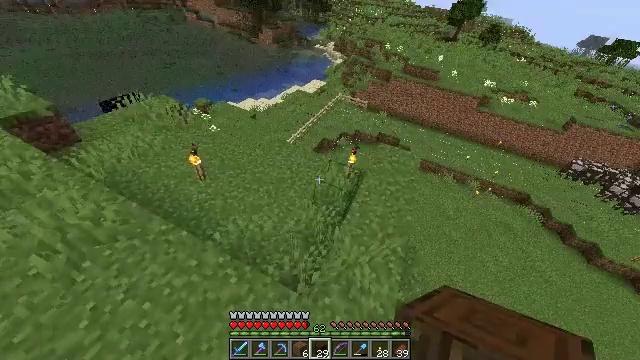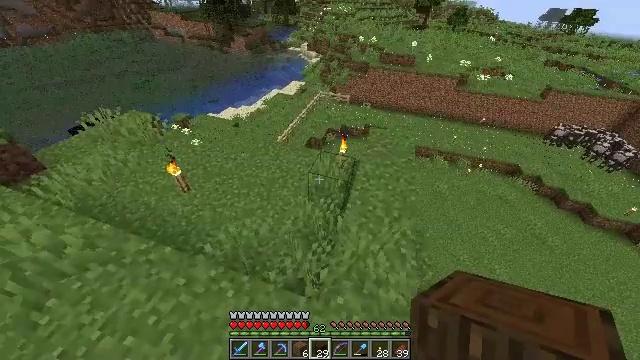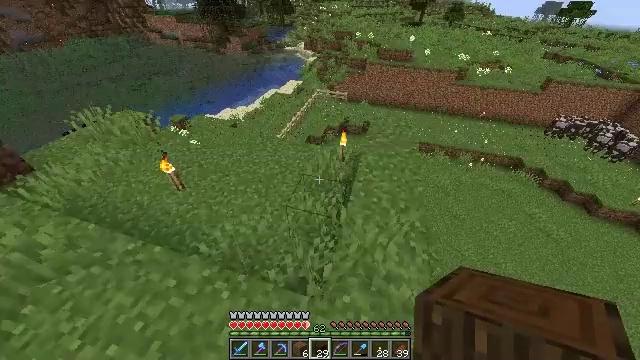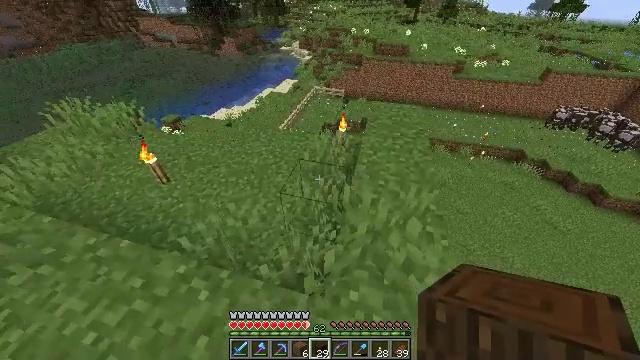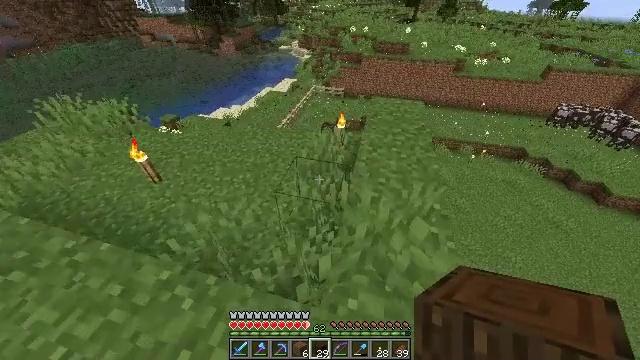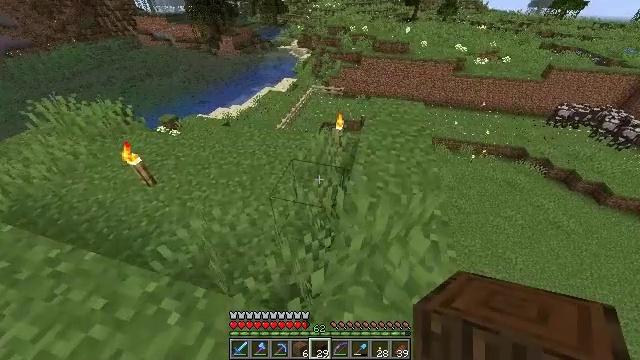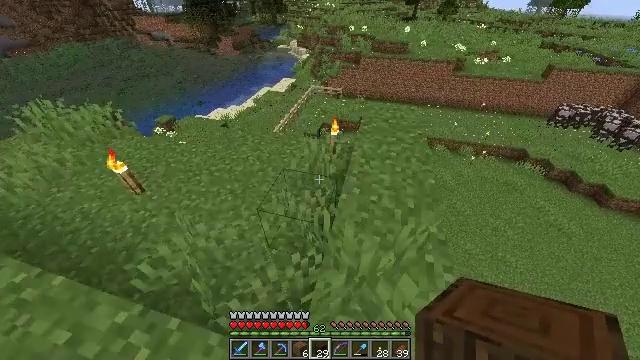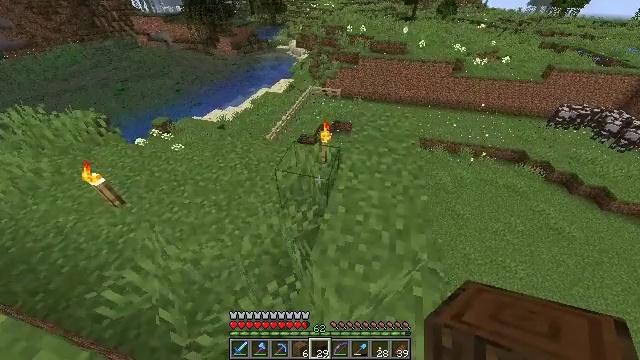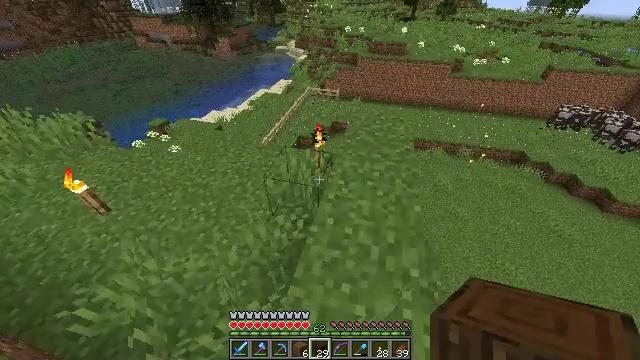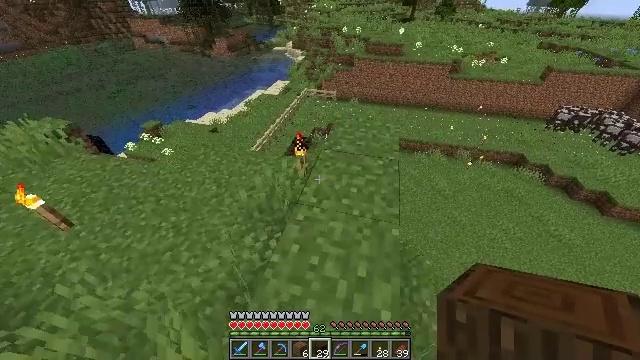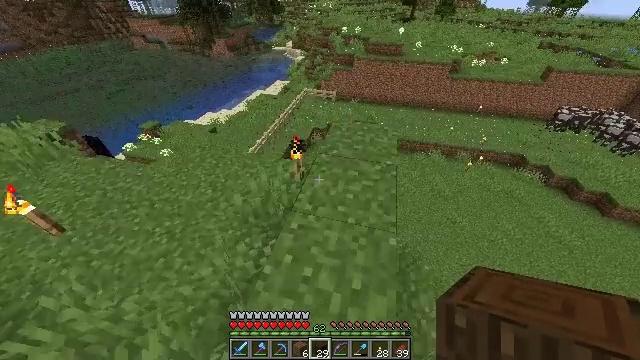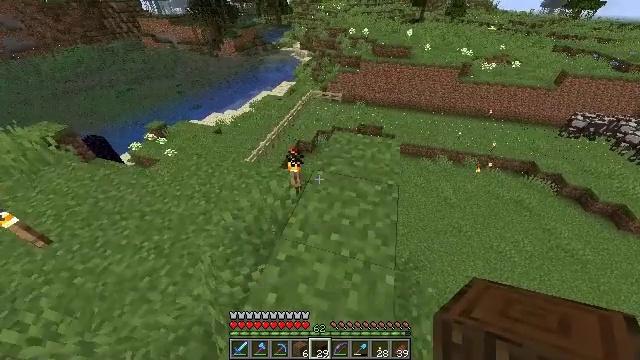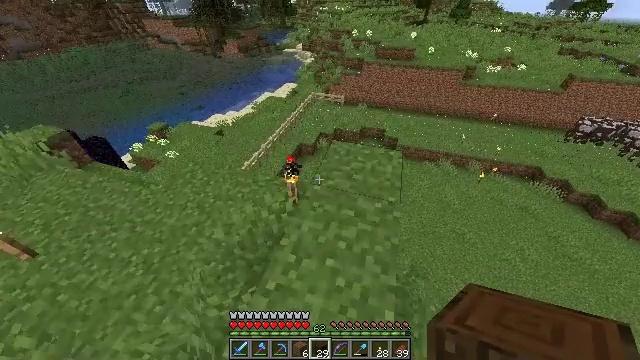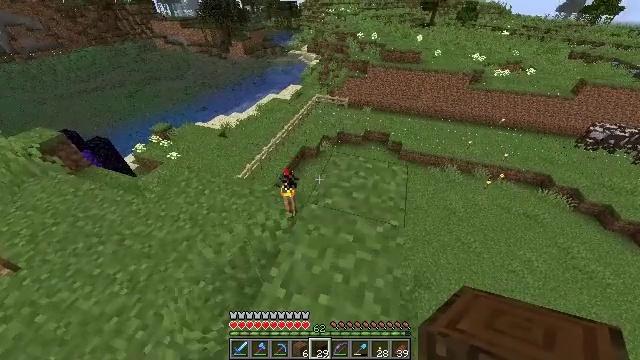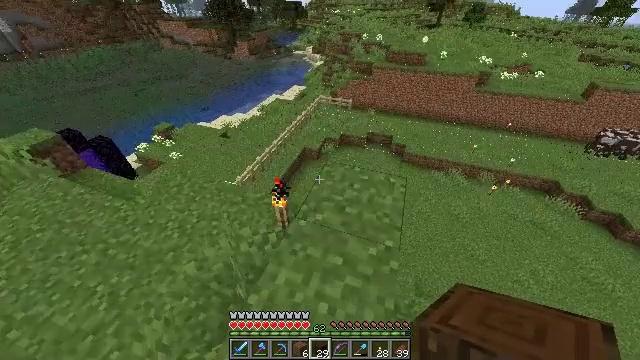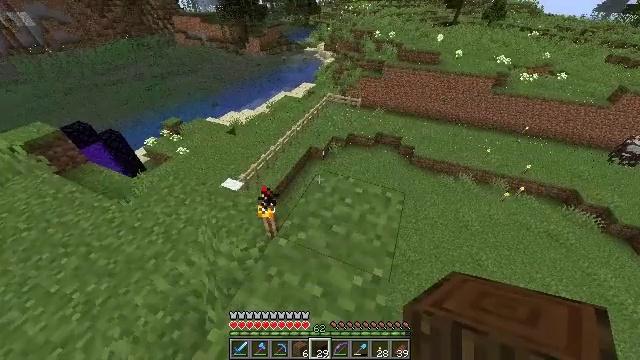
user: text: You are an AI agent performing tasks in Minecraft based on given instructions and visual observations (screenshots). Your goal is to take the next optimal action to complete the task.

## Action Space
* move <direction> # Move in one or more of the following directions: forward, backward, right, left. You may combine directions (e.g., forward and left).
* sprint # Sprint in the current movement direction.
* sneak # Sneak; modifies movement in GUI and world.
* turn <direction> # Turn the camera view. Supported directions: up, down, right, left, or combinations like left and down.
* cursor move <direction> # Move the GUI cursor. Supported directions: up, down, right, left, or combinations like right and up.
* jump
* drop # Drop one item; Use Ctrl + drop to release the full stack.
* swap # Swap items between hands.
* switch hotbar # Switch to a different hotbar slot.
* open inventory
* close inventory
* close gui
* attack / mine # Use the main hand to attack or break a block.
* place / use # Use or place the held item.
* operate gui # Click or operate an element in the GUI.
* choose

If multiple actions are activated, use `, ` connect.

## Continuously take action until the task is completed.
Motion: motion action
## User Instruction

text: Collect spruce planks from an old building.
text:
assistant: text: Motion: move forward, sprint, turn right, jump
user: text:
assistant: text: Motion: move forward, sprint, jump
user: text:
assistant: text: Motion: move forward and move right, sprint, jump
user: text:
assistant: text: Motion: move forward and move right, sprint
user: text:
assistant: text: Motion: move forward and move right, sprint
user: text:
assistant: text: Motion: move forward and move right, sprint
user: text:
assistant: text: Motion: move forward and move right, sprint
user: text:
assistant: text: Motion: move forward and move right, sprint
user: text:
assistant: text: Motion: move forward and move right, sprint
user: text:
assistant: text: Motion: move forward, sprint
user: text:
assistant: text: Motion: move forward, sprint, turn left
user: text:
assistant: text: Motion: move forward, sprint
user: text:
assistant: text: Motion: move forward and move right, sprint, turn left
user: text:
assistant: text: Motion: move forward and move right, sprint, turn left
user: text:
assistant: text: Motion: move forward, sprint, turn left
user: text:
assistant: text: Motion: move forward, sprint, turn left
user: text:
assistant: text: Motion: move forward, sprint, turn left
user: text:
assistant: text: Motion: move forward, sprint, turn left
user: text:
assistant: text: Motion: move forward, sprint, turn left
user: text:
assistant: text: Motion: move forward, sprint, turn left
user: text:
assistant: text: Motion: move forward, sprint, turn left and up
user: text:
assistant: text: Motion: sprint, turn left and up
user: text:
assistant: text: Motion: turn left and up
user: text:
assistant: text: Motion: turn left and up
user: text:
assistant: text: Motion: turn left and up
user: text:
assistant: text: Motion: no_op
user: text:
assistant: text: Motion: turn left and up
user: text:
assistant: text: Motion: turn left
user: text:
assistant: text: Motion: no_op
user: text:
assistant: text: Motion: turn right